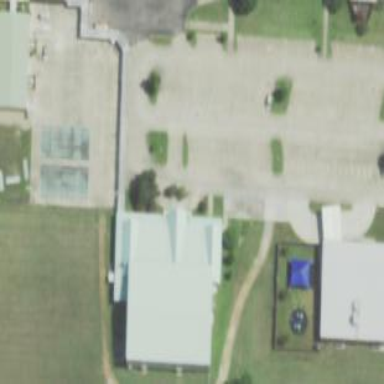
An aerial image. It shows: Building used as fitness center.